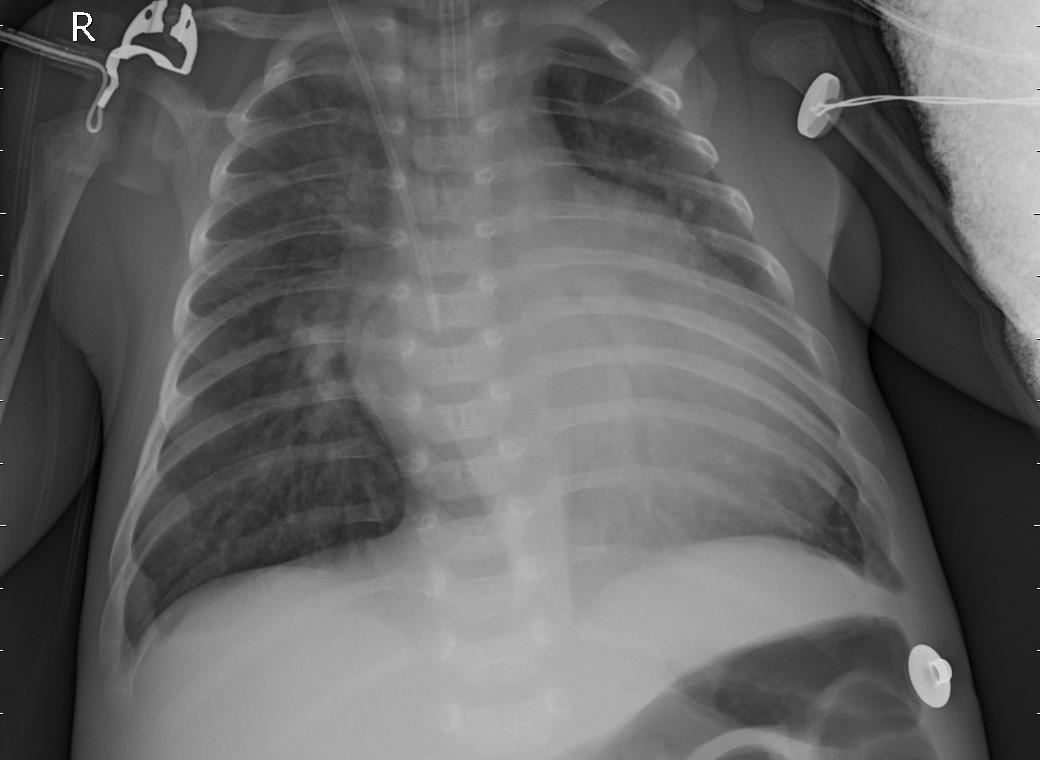
Diagnosis: PNEUMONIA